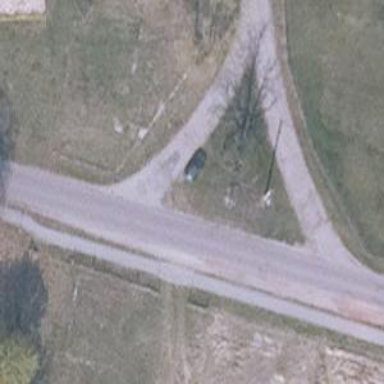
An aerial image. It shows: Wayside cross with historic significance.